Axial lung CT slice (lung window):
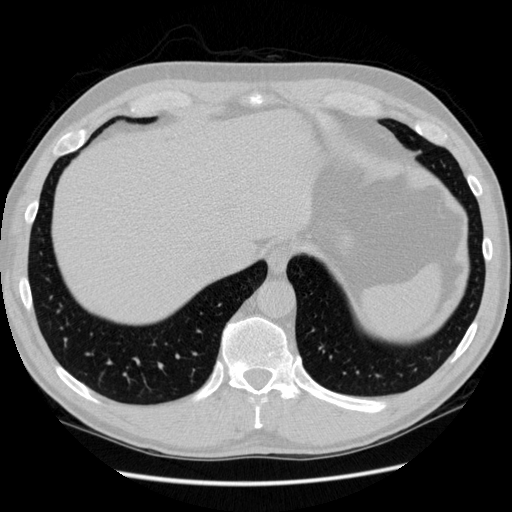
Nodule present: no